Question: I added the following lines to Application_Start method in global.asax:
'''
var provider = new TestVirtualPathProvider();
HostingEnvironment.RegisterVirtualPathProvider(provider);
'''
Yet the 'TestVirtualPathProvider' is never used when deploying this application in IIS6 (it does in the ASP.NET Development Server).
Edit: the default path provider has always done its job correctly and served (non-embedded) views correctly. The problem is simply that I want to use my own path provider to provide embedded views. So, initially, I already had the following wildcard mapping configured:

Any possible reasons why this does not work in IIS6?
Are there any other factors (handlers for example) wich might influence the used VirtualPathProvider?
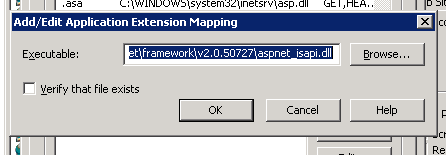
Answer: For the combination Custom VPP + IIS6 + Precompiled site, we need to add the VPP from AppInitailize();
'''
public static class AppStart
{
public static void AppInitialize()
{
// code to be executed automatically by the framework
}
}
'''
See also:
<URL>